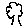
Label: tree